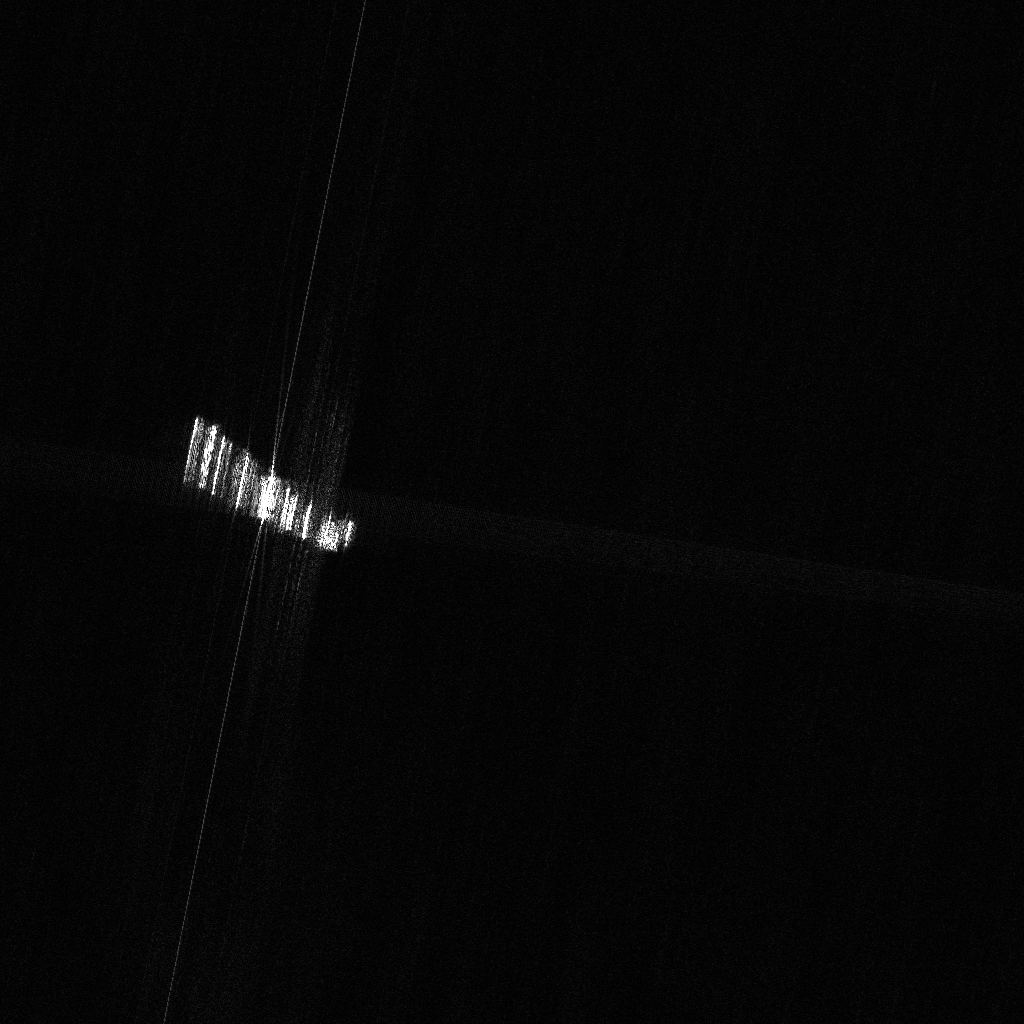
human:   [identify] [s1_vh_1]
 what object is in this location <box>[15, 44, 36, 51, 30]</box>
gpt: <ref>1 large cell-container at the left</ref>